Question: I've a size problem with translated text. If I use a translation the text not fits with the size.

Original text:
[Save icon] Save
Translated text (german):
[Save icon] Speichern
Is there any option to resize the buttons for a translation?
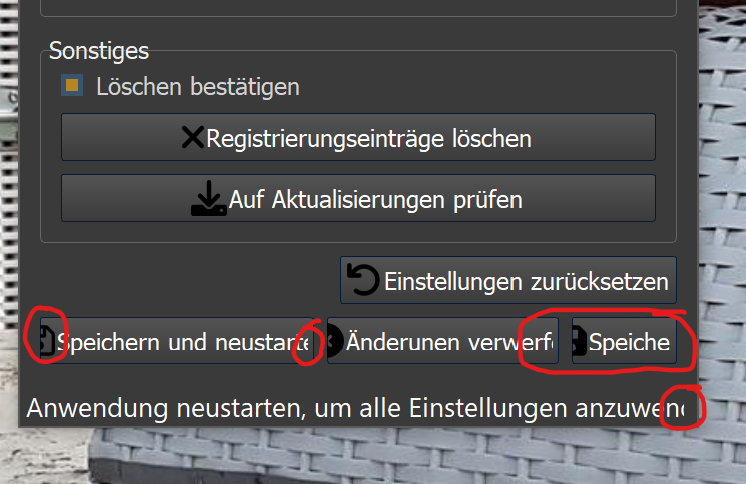
Answer: Simply use 'adjustSize();' the ui setup.